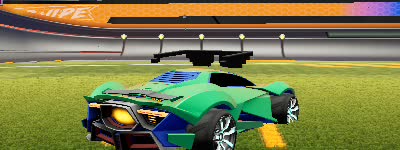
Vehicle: werewolf